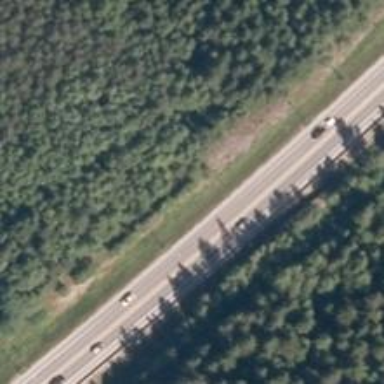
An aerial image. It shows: Asphalt trunk motorway.